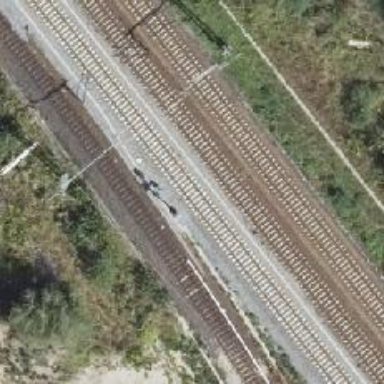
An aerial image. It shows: Railway signal.